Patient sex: M
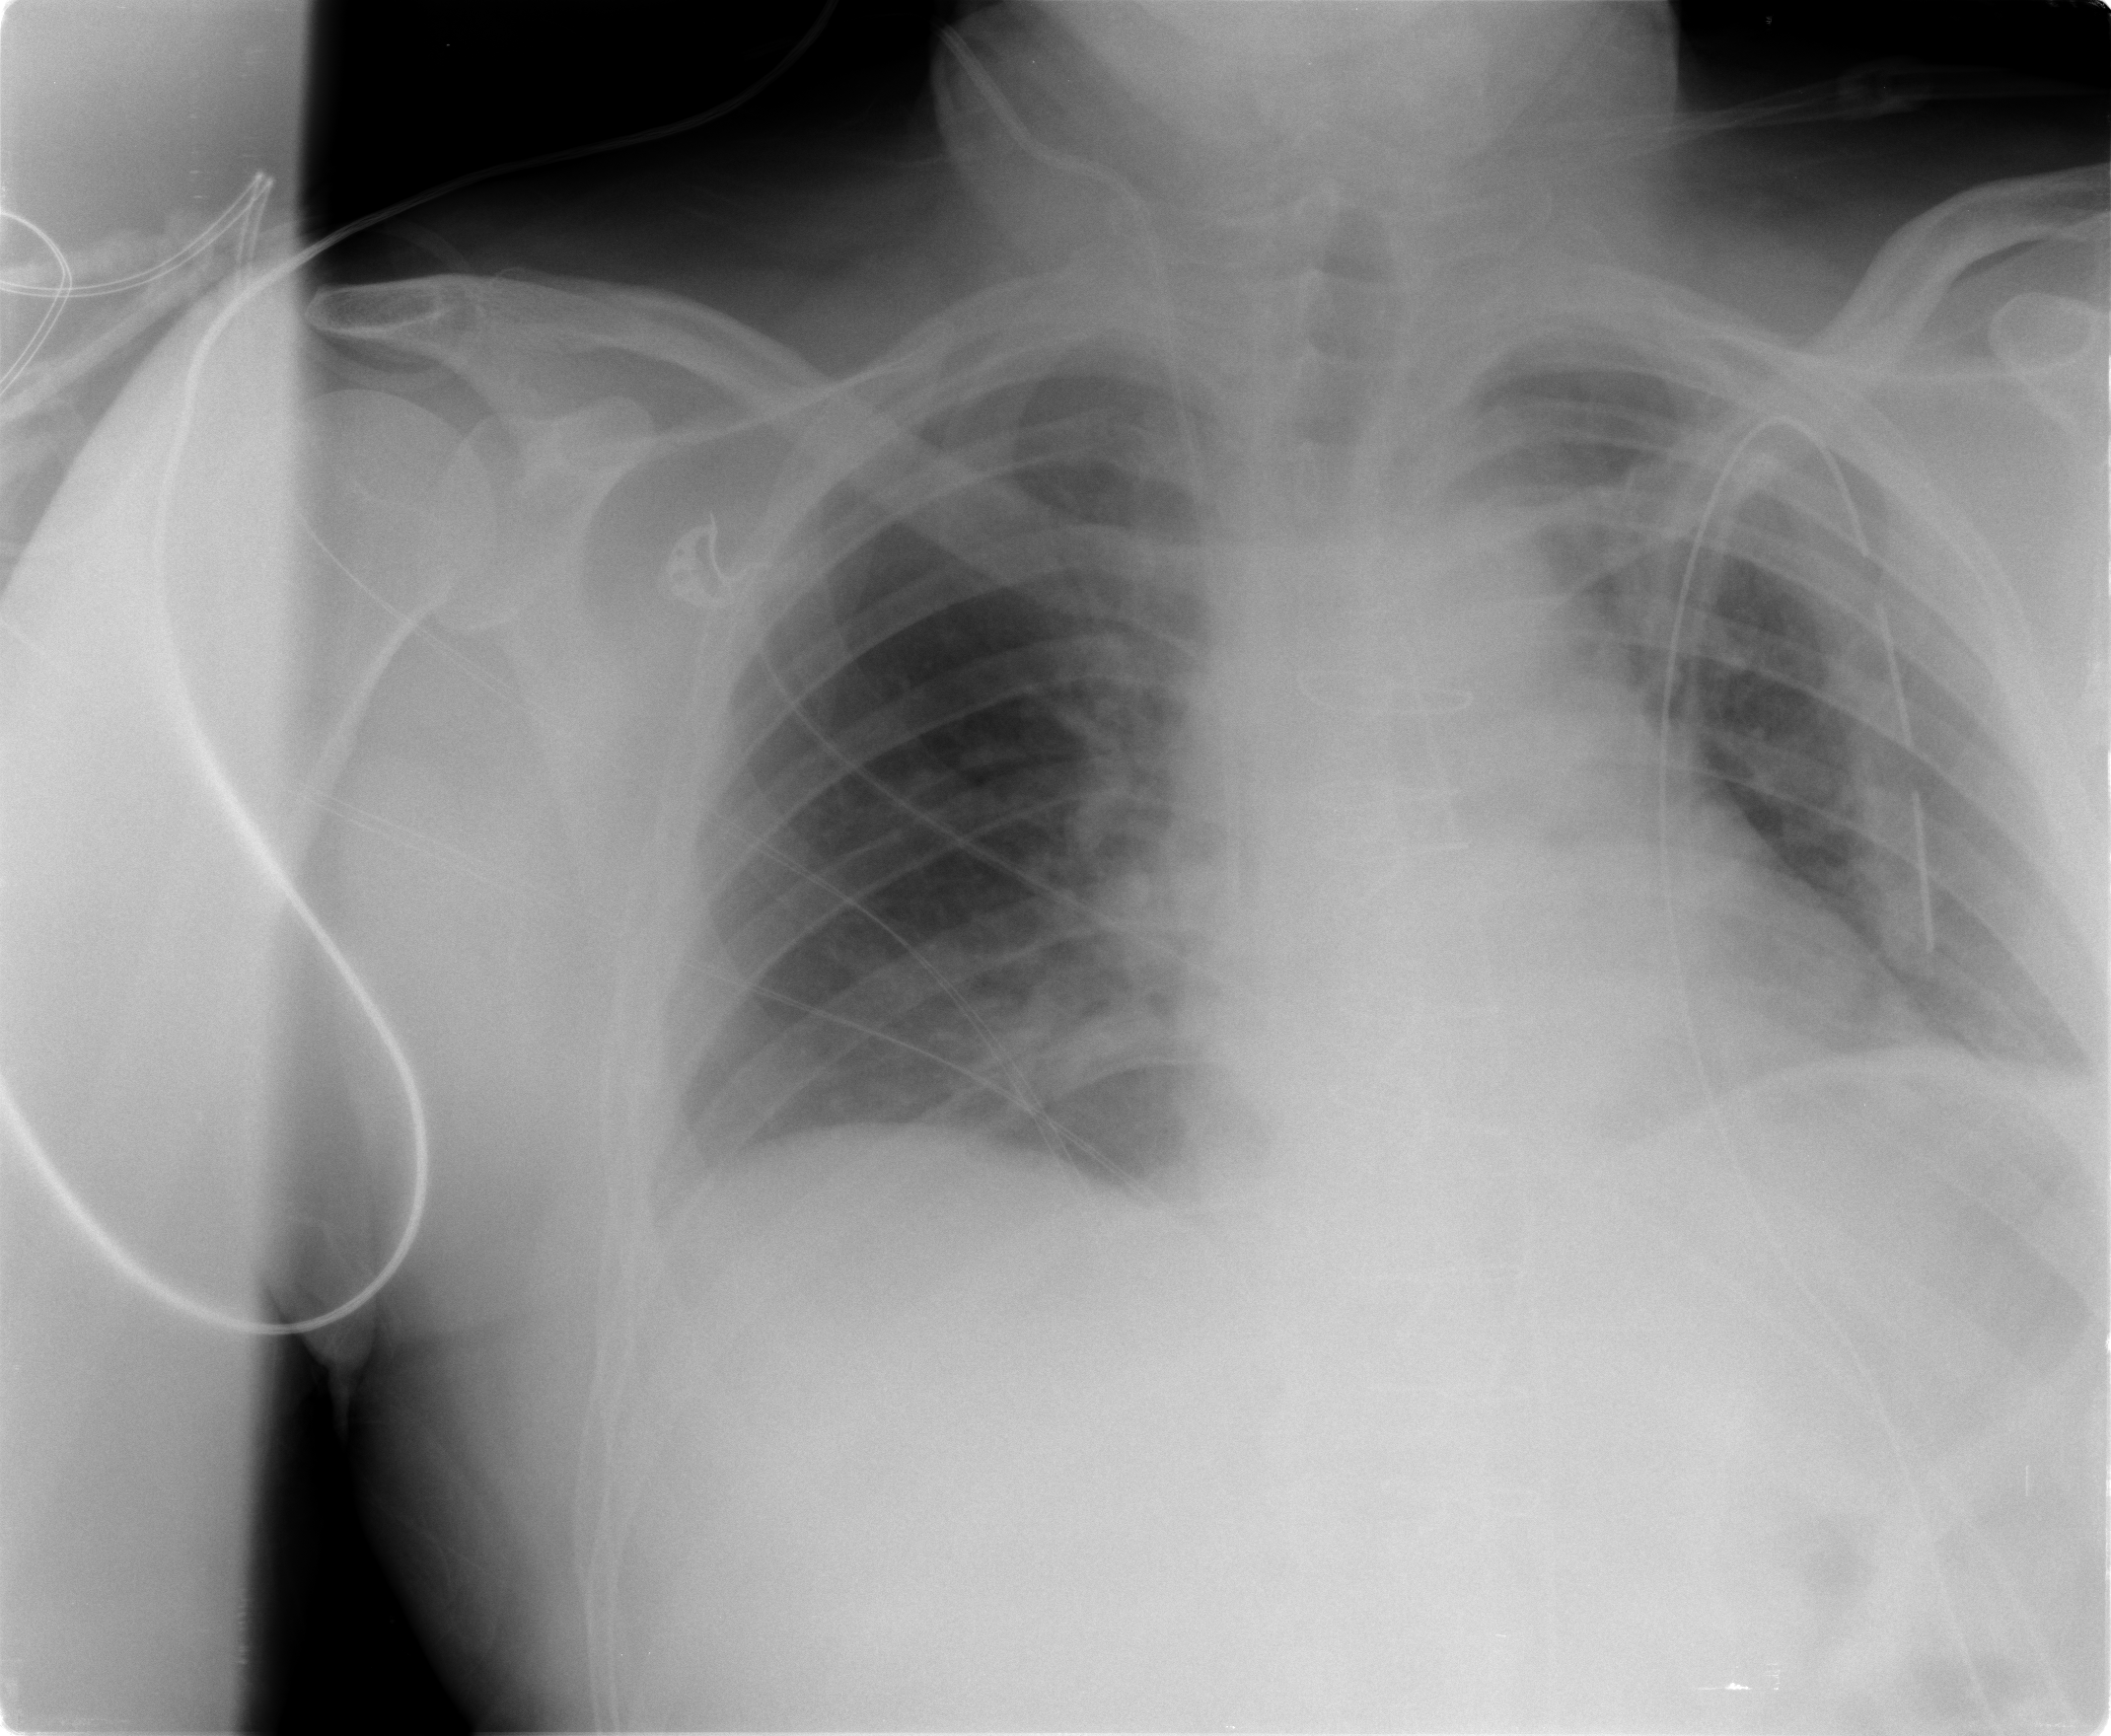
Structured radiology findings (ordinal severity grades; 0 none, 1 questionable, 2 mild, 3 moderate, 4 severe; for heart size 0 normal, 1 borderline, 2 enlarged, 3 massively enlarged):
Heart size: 1
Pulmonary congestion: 2
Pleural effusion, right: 0
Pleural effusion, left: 0
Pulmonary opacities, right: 0
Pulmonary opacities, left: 2
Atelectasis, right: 0
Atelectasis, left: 0